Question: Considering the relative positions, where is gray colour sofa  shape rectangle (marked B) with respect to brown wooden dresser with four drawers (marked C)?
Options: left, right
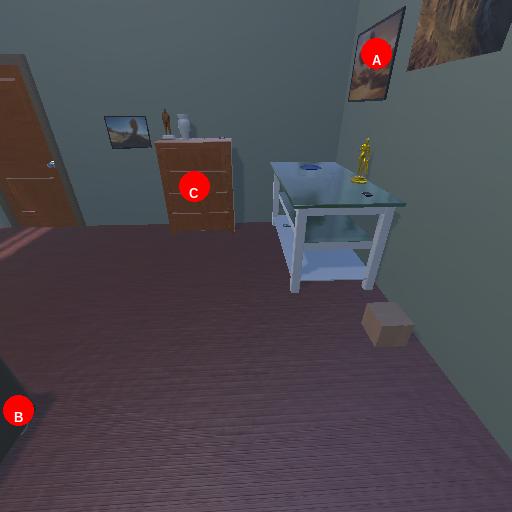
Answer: left